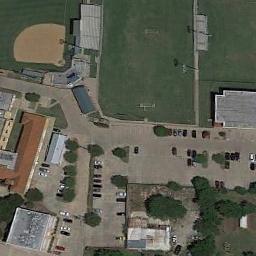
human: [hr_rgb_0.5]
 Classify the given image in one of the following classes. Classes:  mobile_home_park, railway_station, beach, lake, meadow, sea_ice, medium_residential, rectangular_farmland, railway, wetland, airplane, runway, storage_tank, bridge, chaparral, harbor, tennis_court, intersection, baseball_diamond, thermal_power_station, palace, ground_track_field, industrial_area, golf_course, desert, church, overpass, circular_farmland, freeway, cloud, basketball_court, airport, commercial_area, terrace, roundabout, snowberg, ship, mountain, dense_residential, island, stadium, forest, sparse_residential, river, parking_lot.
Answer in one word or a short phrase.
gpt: baseball_diamond